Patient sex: M
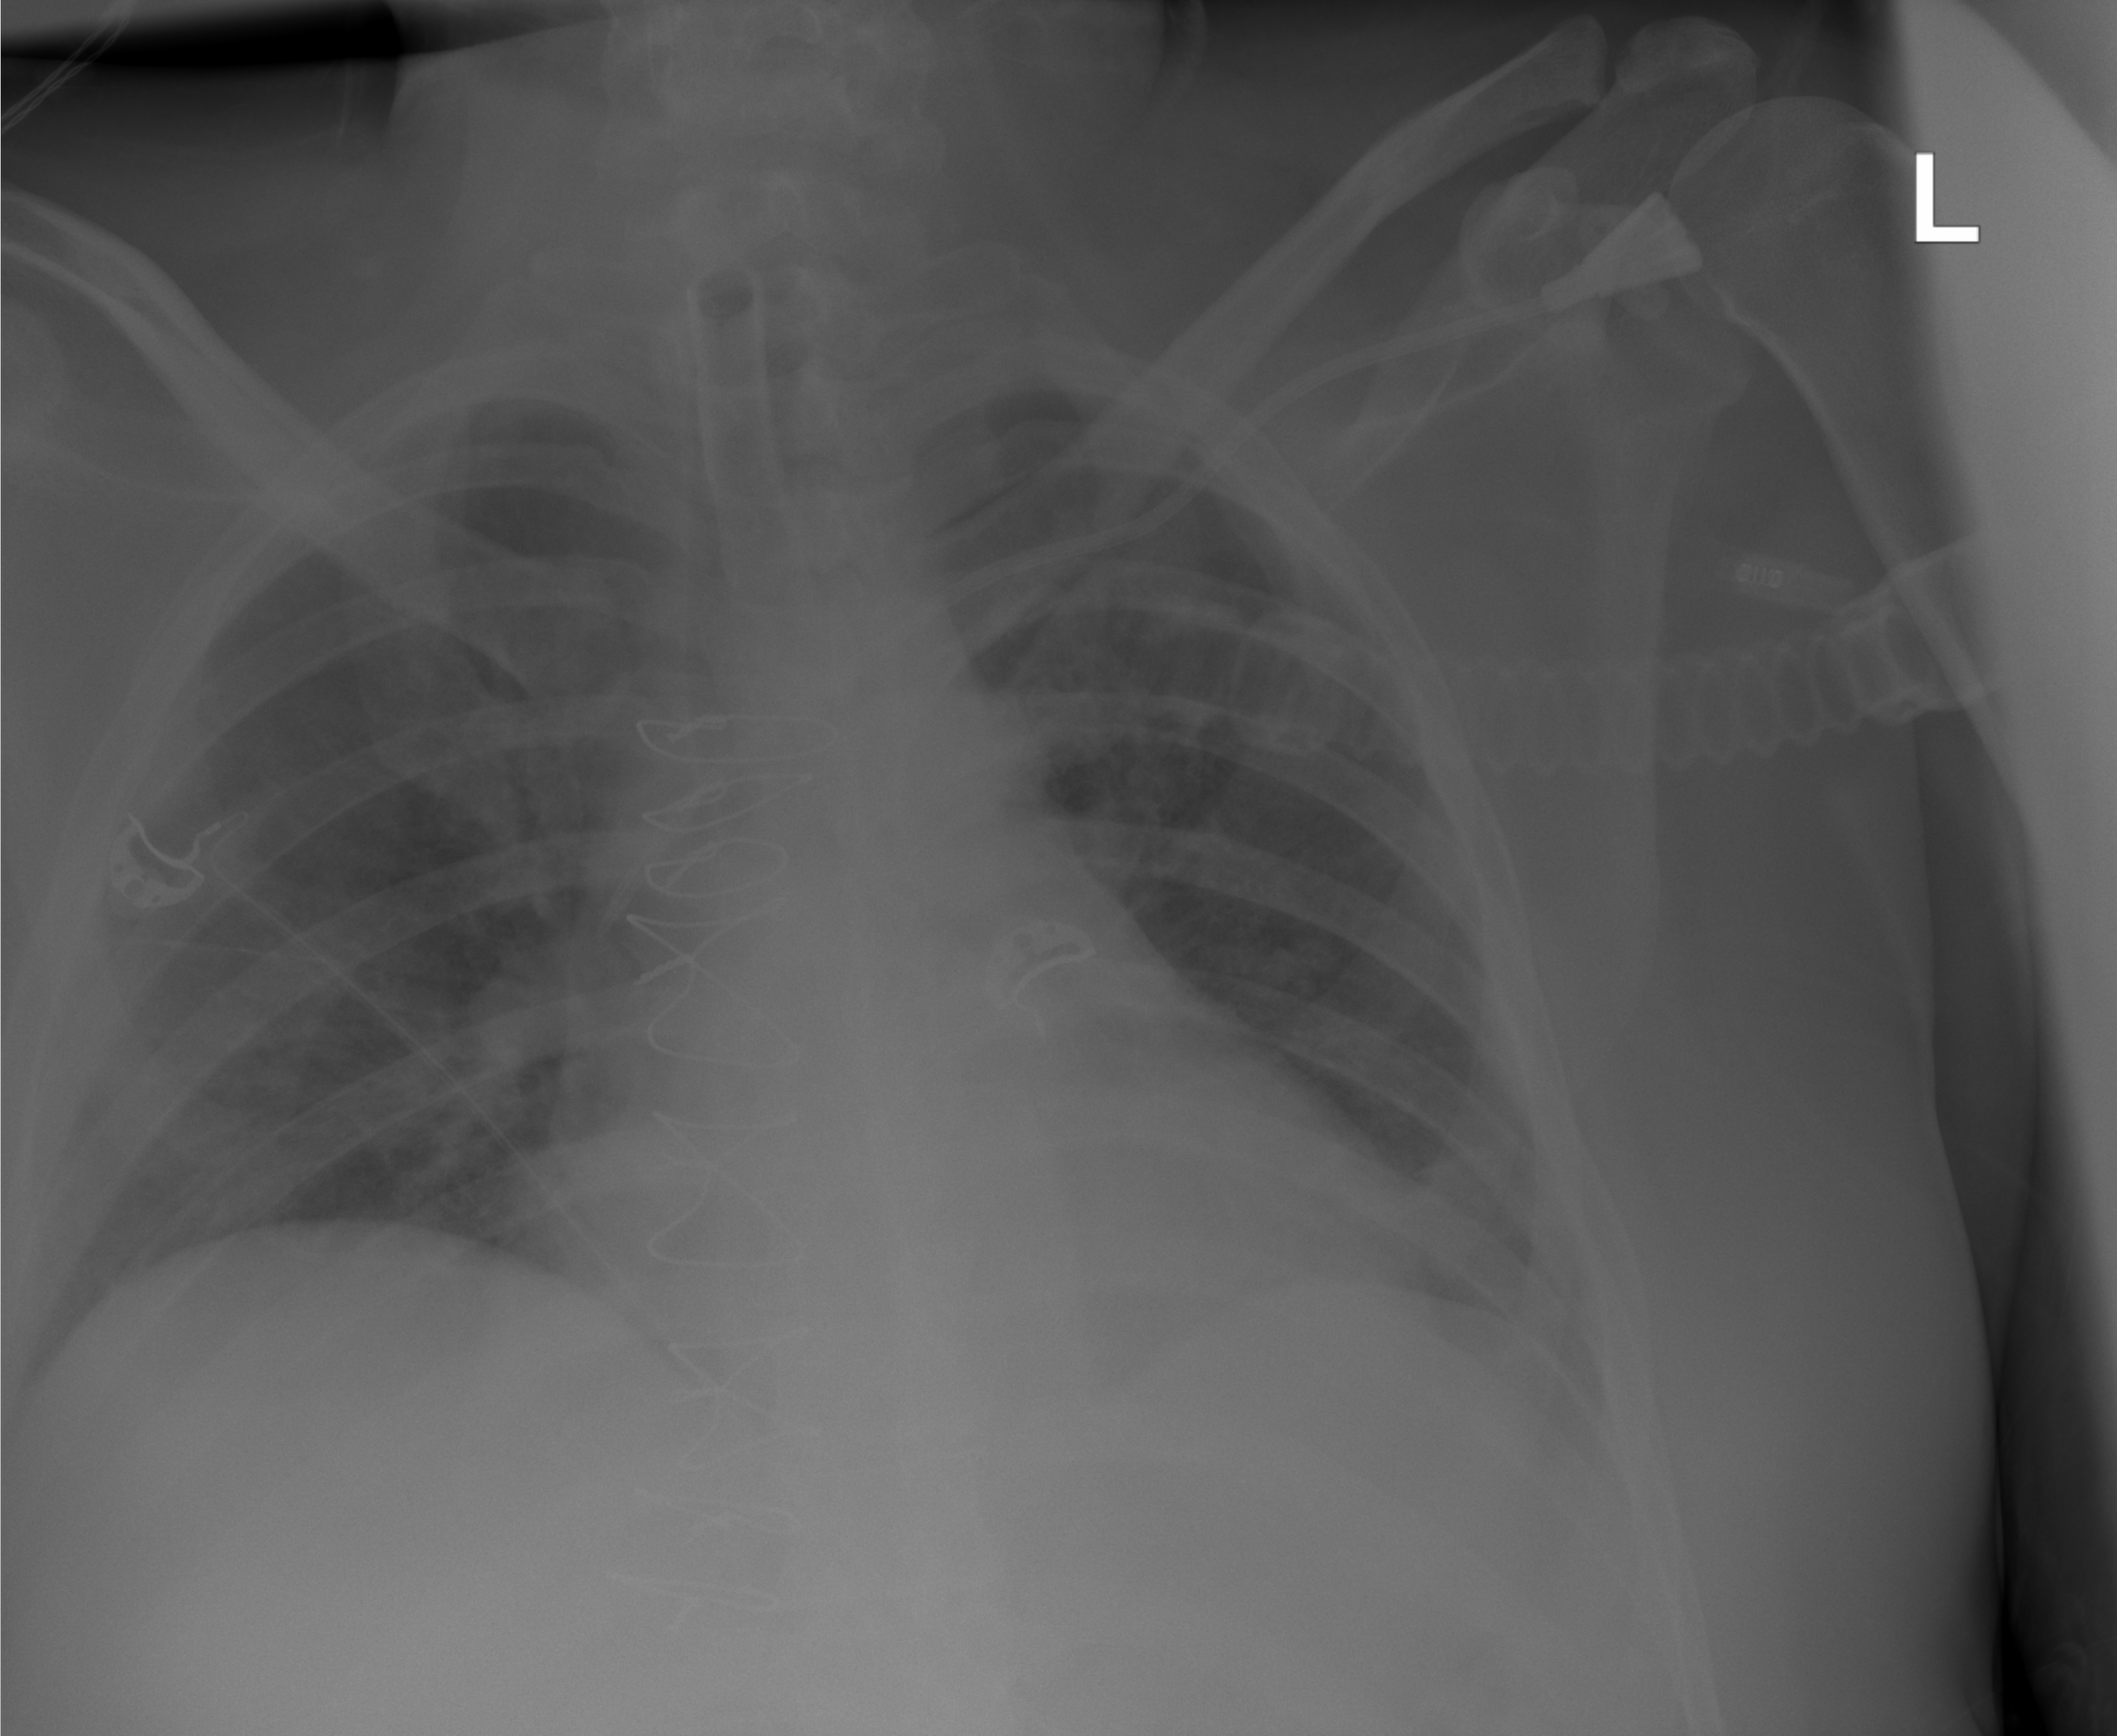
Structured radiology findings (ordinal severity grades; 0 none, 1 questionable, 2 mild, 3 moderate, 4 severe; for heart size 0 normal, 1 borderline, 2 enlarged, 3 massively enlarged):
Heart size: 1
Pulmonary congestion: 2
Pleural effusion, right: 0
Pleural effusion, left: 2
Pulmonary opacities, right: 2
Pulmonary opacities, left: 2
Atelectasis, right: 2
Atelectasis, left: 2